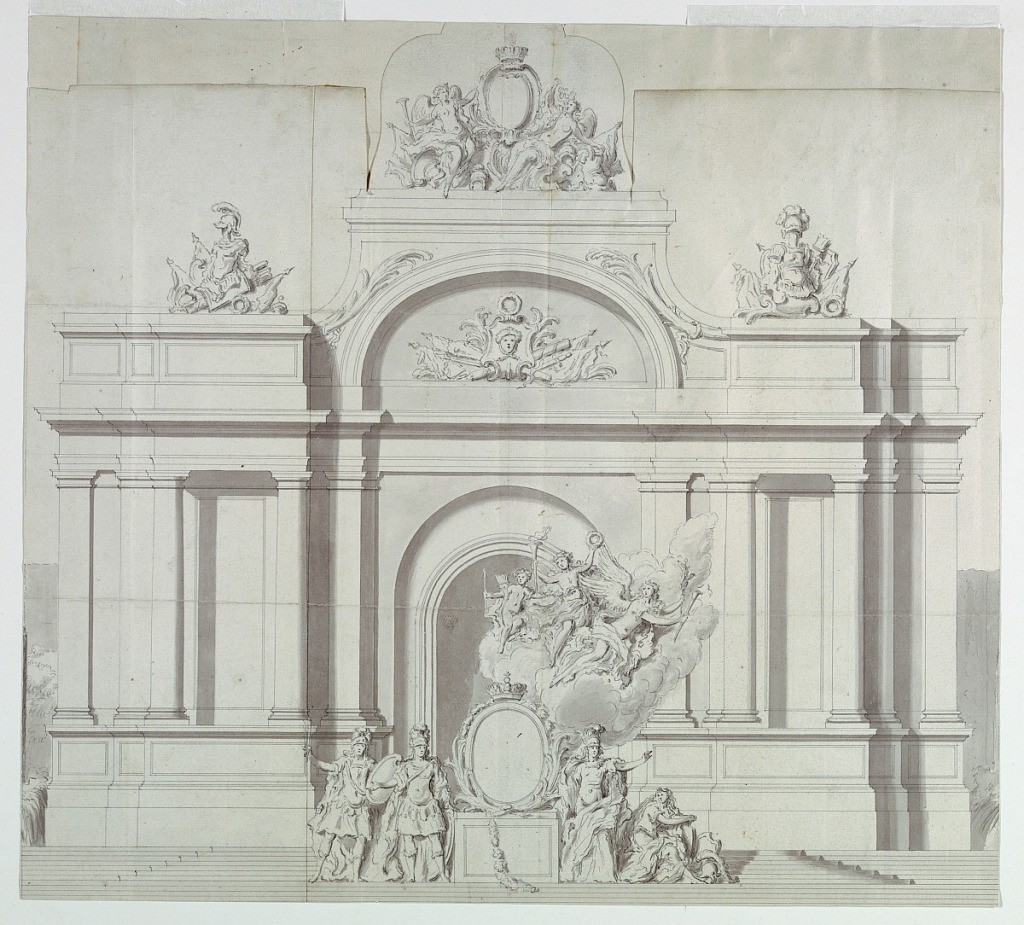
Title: Design for a Monument with Allegories
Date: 1700
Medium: Pen and grey ink, brush and watercolor on paper
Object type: Drawing
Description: Architectural screen with central arched bay flanked by rectangular panels extending forward and ornamented with columns and trophies above. In the center, a blank escutcheon surmounted by a royal crown and flanked by figures of classical warriors; above in a cloud three allegorical figures alluding to peace. In the tympanum of the central arch, a trophy of War, and the central bay is surmounted by a blank escutcheon surmounted by a royal crown and figures accompanying the implements of warfare.